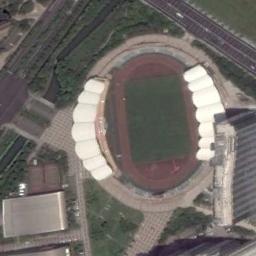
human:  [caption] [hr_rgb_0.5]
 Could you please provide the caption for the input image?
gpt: The stadium is on the grass next to some buildings and roads .

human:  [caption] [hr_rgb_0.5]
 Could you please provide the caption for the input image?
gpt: This stadium has a row of white signs on each side .

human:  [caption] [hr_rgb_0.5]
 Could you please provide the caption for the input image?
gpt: The stadium is surrounded by grass .

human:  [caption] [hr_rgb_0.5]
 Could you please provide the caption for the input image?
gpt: The circular stadium is surrounded by roads and lawns, With buildings next to it .

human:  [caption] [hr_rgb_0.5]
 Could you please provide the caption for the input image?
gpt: There are some green lawns beside the stadium .